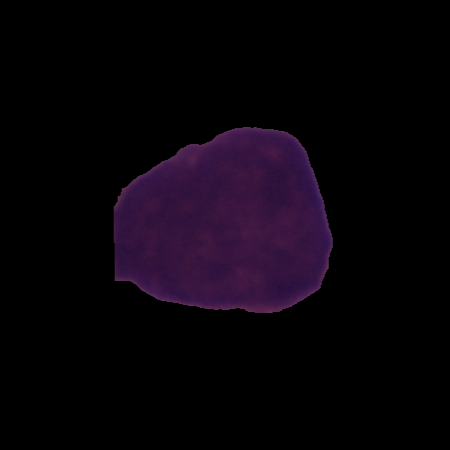
Label: cancer